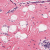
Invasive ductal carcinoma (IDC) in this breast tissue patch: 0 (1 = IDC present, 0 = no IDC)